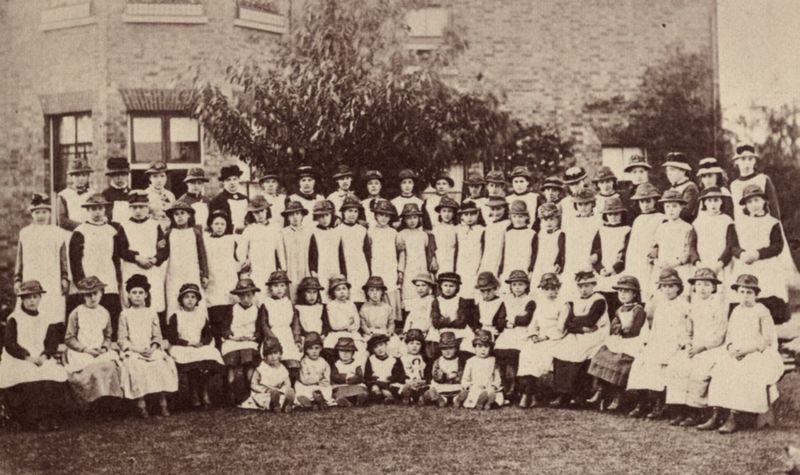
Titel: Die erste Gruppe von Mädchen, die nach Kanada auswanderte
Künstler: Thomas John Barnardo
Schlagwörter: baum, blätter, gruppe, himmel, laub, bäume, frauen, menschen, mädchen, sitzen, blumen, braun, fenster, glas, grau, hut, hüte, kleider, schwarz, stuhl, stühle, weiss, gebäude, gras, haus, rasen, schloss, wiese, rock, schleife, jung, wand, arme, stehen, stein, strauch, busch, büsche, sträucher, boden, sitzend, kind, schleifen, england, kinder, garten, schürze, lehrer, röcke, schule, jungen, schürzen, mauer, ziegel, klein, backstein, steinmauer, baby, sepia, krieg, einheit, um 1900, junge, foto, fotografie, photographie, kante, erker, offen, burg, kloster, scheiben, groß, uniform, uniformen, reihe, kittel, gruppenbild, kleinkind, photo, reihen, halbkreis, brav, erinnerung, babies, jahrgang, klasse, schulklasse, waisen, waisenhaus, lehre, kindergarten, fenstersturz, dokumentation, schulgebäude, rolladen, gymnasium, nachkriegszeit, gruppenfoto, heim, klassen, internat, kamera, klassenfoto, schülerinnen, schuluniform, kinderheim, schulfoto, altersstufen, ausbildung, busc, collectif, die erste gruppe von madchen, ecole, enfance, feminin, generation, jahrgänge, kanada, lyn, mädchenheim, mädcheninternat, mädchenstift, panoramique, schuluniformne, sspiegelung, vor der schule